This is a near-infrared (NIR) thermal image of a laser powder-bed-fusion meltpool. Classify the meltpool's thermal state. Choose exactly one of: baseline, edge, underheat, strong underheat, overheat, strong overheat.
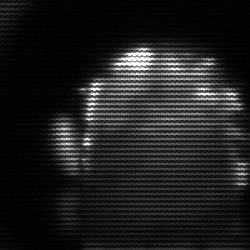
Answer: baseline